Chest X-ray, AP view. Patient: 76 years old, sex F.
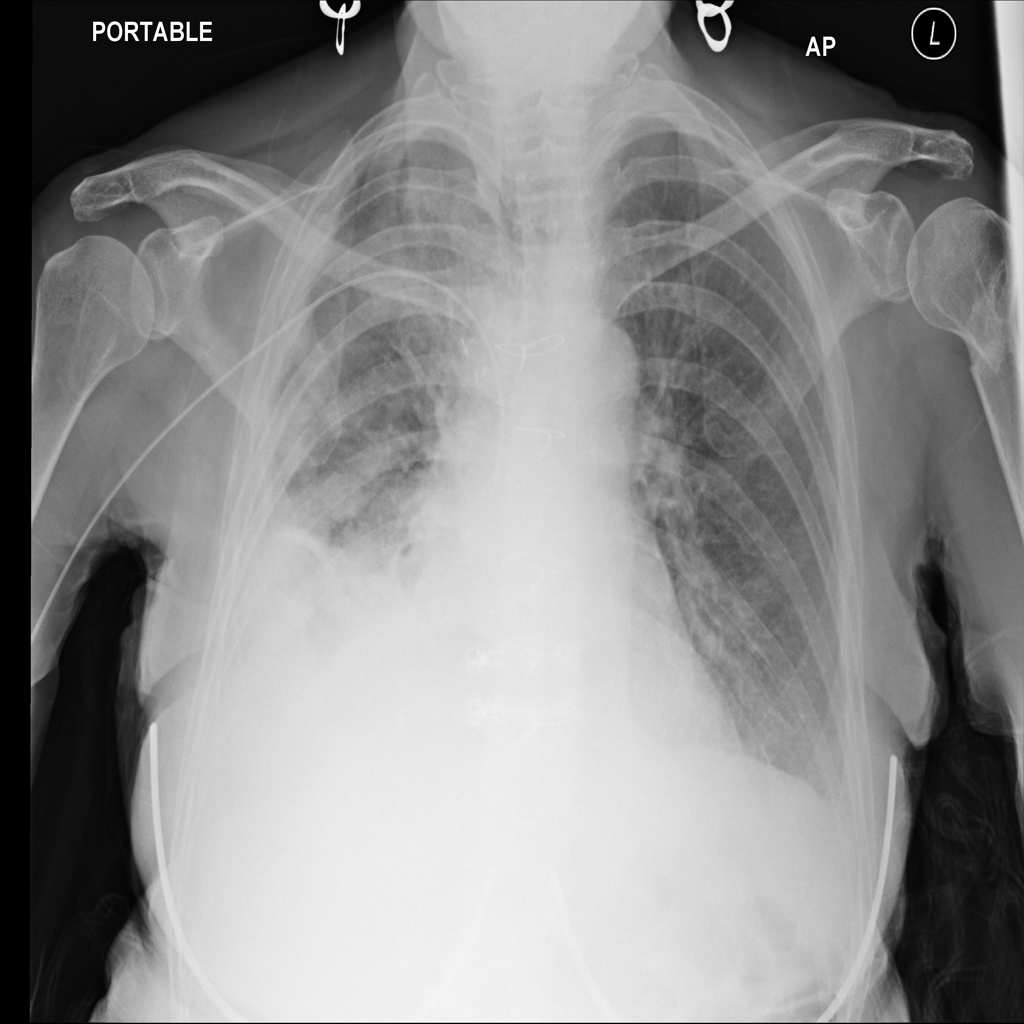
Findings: Nodule